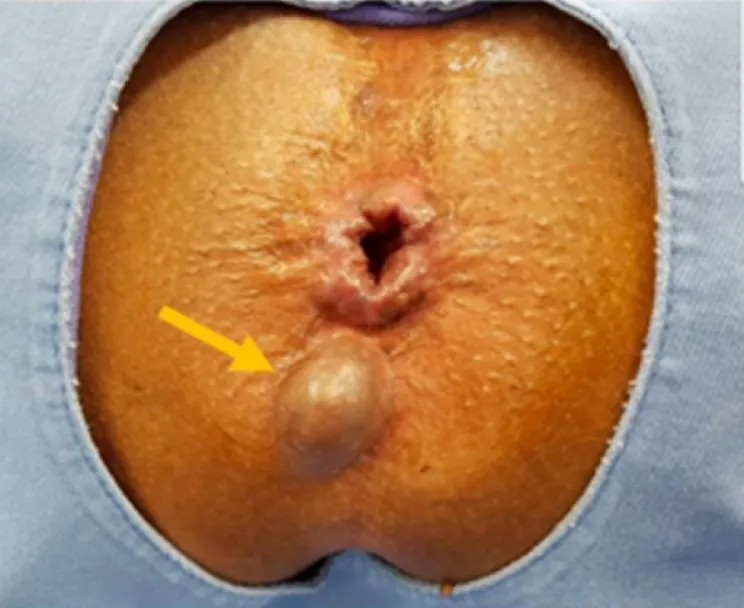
Nodular cystic lesion in the right posterolateral region of the anus.
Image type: medical_photograph (skin_photograph)